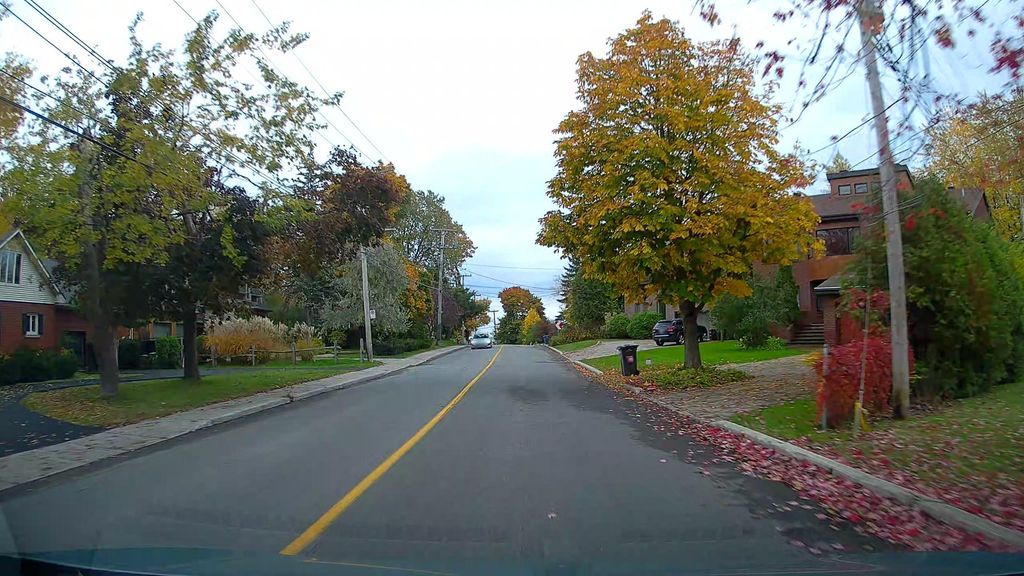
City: montreal